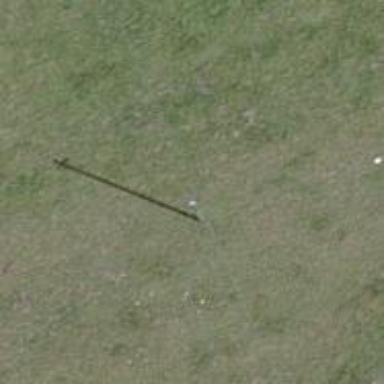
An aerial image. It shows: Power pole.